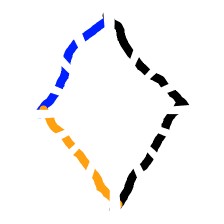
Shape: rhombus